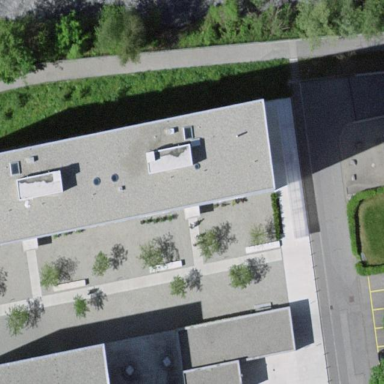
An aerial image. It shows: Apartment building with flat roof.